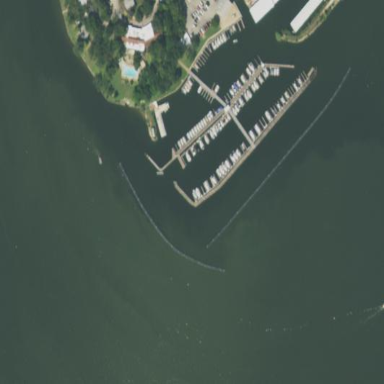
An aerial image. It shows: Breakwater structure.